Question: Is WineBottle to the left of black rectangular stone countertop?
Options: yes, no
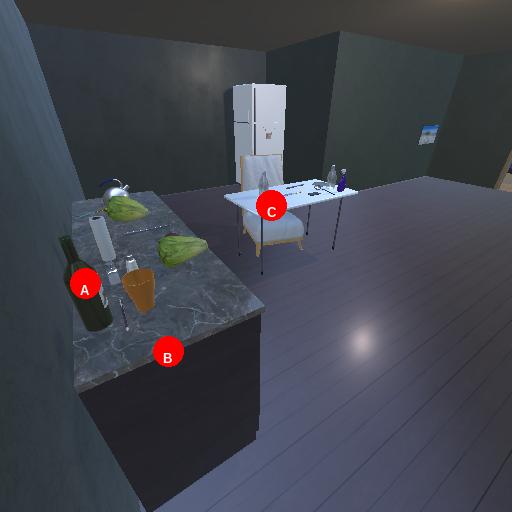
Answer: yes